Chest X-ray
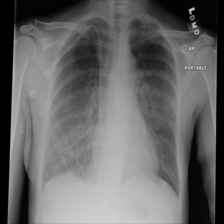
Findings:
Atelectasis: negative
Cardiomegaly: negative
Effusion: negative
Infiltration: positive
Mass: negative
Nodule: negative
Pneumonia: negative
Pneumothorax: negative
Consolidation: negative
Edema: negative
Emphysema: negative
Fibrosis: negative
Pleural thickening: negative
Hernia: negative